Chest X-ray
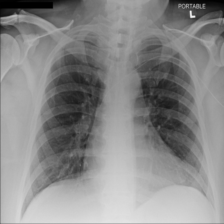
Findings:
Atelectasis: negative
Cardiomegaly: negative
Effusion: negative
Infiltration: negative
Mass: negative
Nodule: negative
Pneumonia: negative
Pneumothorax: negative
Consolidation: negative
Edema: negative
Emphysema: negative
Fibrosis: negative
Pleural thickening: negative
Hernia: negative